Question: I wanted to create a TabBar with chips as Tabs like this:

The code is:
'''
class TabChip extends StatefulWidget{
final String chipTitle;
TabChip(this.chipTitle) : assert(chipTitle != null);
@override
State<StatefulWidget> createState() {
return _TabChipState();
}
}
class _TabChipState extends State<TabChip>{
bool isSelected = false;
@override
Widget build(BuildContext context) {
return RawChip(
avatar: CircleAvatar(),
label: Text(widget.chipTitle,
style: TextStyle(
color: isSelected ? Colors.white : Colors.red,
fontWeight: FontWeight.bold
),),
backgroundColor: isSelected ? Colors.red : Colors.white, // Switch colors if chip is selected
shape: StadiumBorder(side: BorderSide(color: Colors.red, width: 2.0)),
selectedColor: Colors.red,
selected: isSelected,
onPressed: (){
setState(() {
isSelected = isSelected ? false : true;
});
},
// onSelected: (bool value){
// setState(() {
// isSelected = true;
// });
// },
);
}
}
'''
Now, I have been able to use a RawChip Widget to create the basic outline of this but when the chip is selected, a tick icon is shown in the avatar.
I want to disable the Avatar.
I also want to add the functionality that a single tab is selected at a time.
How do I do that?
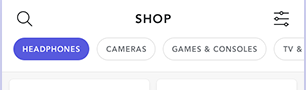
Answer: I think you should have a look at the <URL> widget, it only allows a single selected option and doesn't have the tick mark.
'''
class TabChips extends StatefulWidget {
@override
State<StatefulWidget> createState() => _TabChipsState();
}
class _TabChipsState extends State<TabChips> {
int _selectedIndex = 0;
@override
Widget build(BuildContext context) {
return Row(
children: List.generate(3, (index) {
return ChoiceChip(
selected: _selectedIndex == index,
label: Text("$index"),
onSelected: (selected) {
if (selected) {
setState(() {
_selectedIndex = index;
});
}
},
);
},
),
);
}
}
'''